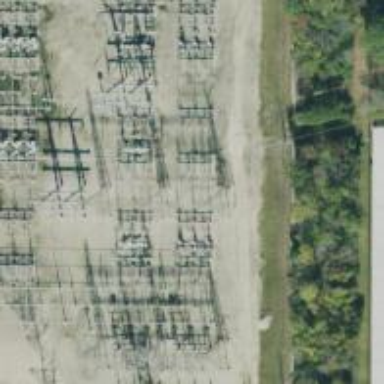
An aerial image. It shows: Switch for power supply.